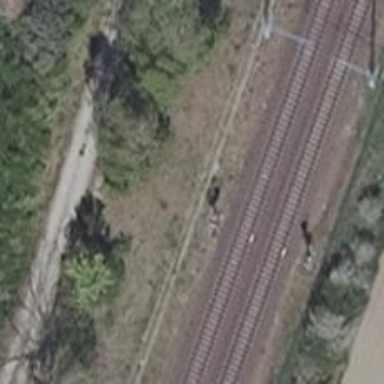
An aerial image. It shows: Railway signal.